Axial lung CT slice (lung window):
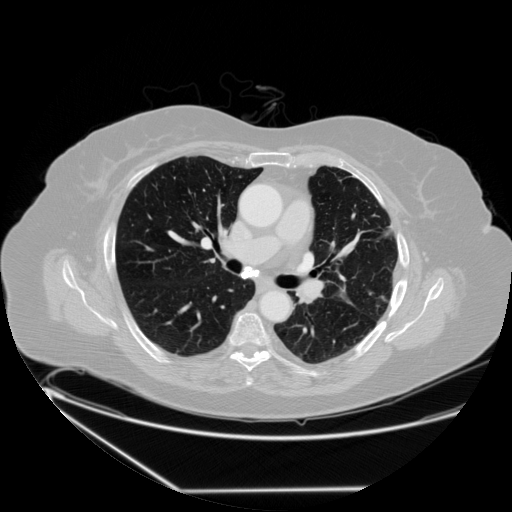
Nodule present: no